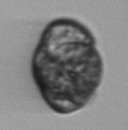
Label: Margalefidinium